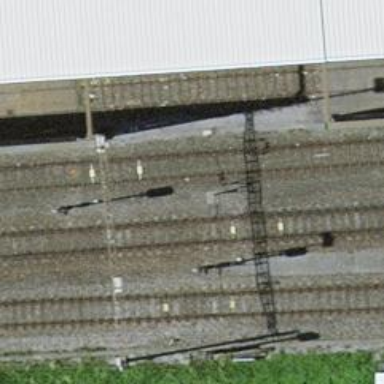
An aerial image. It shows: Single-track electrified railway with contact line.